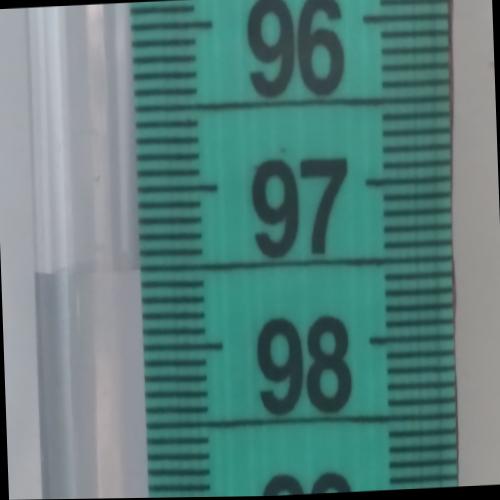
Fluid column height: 97.5 cm